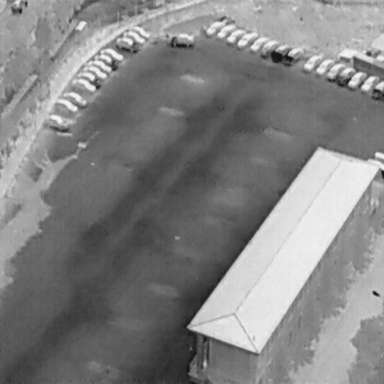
There are 29 Cars in the infrared image.